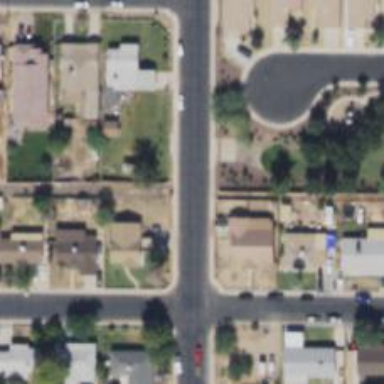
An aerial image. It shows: Alley classified as service road.